Question: I have a question here, I don't exactly know how to do the following, which is to divide it into 3 sections. I can show you an example of how I want it look like, I just want to know how to divide it into 3 sections.

'''
<style>
* {
margin: 0;
box-sizing: border-box;
}
html {
height: 100%;
background-color: yellow;
overflow: hidden;
}
body {
height: 100%;
background-color: #ddd;
}
#header {
height: 10%;
border-bottom: 3px solid red;
}
h2, h3 {
text-align: center;
}
#wrap {
}
.window {
}
.pane {
}
#window1 {
}
#window2 {
'''
'''
<body>
<div id="header"><h2>Header</h2></div>
<div id="wrap">
<div id="window1" class="window" >
<h3>Window 1</h3>
<p>
Helloo
</p>
</div>
<div id="window2" class="window">
<h3>Window 2</h3>
<div id="pane1" class="pane">
Pane 1
</div>
<div id="pane2" class="pane">Pane 2</div>
</div>
</div>
</body>
'''
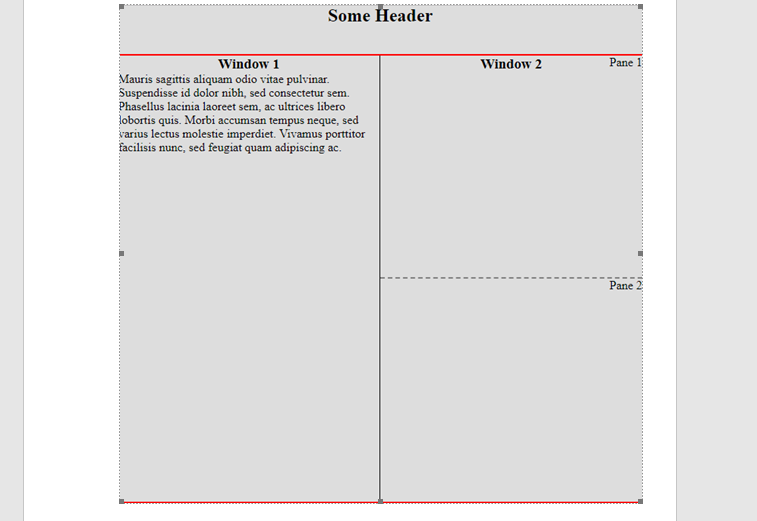
Answer: <URL>
## Header
'''
<div id="wrap">
<div id="window1" class="window" >
<h3>Window 1</h3>
<p>
Helloo
</p>
</div>
<div id="window2" class="window">
<h3 class="window-banner">Window 2</h3>
<div id="pane1" class="pane">
Pane 1
</div>
<div id="pane2" class="pane">Pane 2</div>
</div>
</div>
</body>
'''
'''
* {
margin: 0;
box-sizing: border-box;
}
html {
height: 100%;
background-color: yellow;
overflow: hidden;
}
body {
height: 100%;
background-color: #ddd;
}
#header {
height: 10%;
border-bottom: 3px solid red;
}
h2, h3 {
text-align: center;
}
#wrap {
height: 100%;
position: relative;
}
.window-banner{
position: absolute;
margin: auto;
left: 0px;
right: 0px;
}
.window {
width:50%;
position:relative;
float:left;
height:100%;
}
.pane {
width: 100%;
position: relative;
height: 50%;
text-align: right;
}
#pane1{
border-bottom:1px dashed;
}
#window1 {
border-right:1px solid;
}
#window2 {
border-left:1px solid;
}
'''
I mocked up this fiddle which basically achieves your reference image. But before you TLDR this post, keep reading as this can save you a bunch of time.
1. When you have a design you want to execute do everything you know how to do first. You did a good job of this with the fiddle.
2. Then start inspecting the dom using your favorite browser. Determine how large the parent elements are. If they are too small you will end up with scrunched content, or clipped content. If those are happening, start by making the parent elements larger. In your code's case, it was #wrap was not filling the available space. So adding height:100%; fixed that.
3. Get the content blocks in the right place. So take the panes and get them to fill the proper amounts of space.
4. Now that everything is the right size and position worry about the text content. So get the panes pushed to the right, and get the window to center without displacing the pane. Here I had to research and found a great article about how to do this. I used a simple google search "how to center an absolutely positioned element" and was led to this gem
5. Then I added borders to the windows and first pane to achieve the border effects.
Now why did I type all that out? Hopefully my process helps you see what you can do next time when faced with a daunting problem. Take it piece by piece. Layout first, then the details.
The more you code, and research the conceptual models that each language uses the better your will get. Build a strong foundation and you will be able to knock these things out in no time flat. Best of luck.